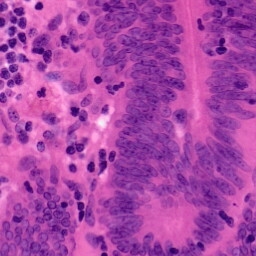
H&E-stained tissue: Colon